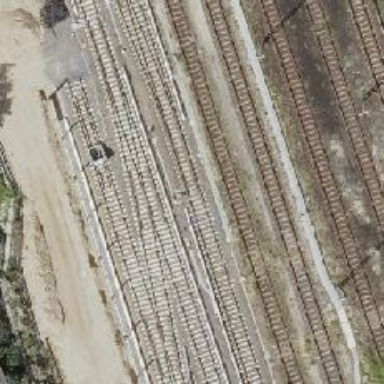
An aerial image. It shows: Railway switch with the turnout side on the left.